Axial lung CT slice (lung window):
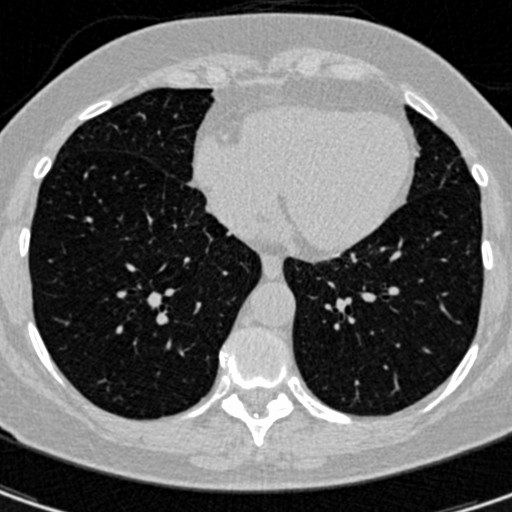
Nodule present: no